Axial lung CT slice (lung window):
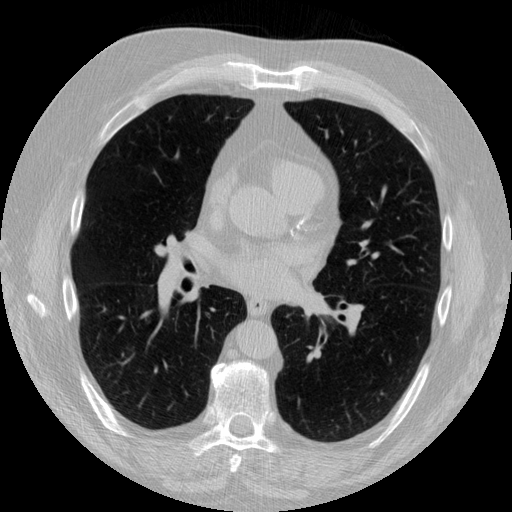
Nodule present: no